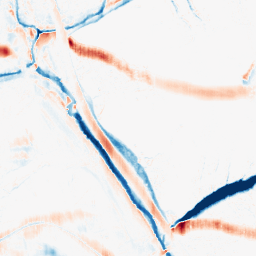
Category: morphological
Decomposition family: morphological_ellipse
Decomposition parameters: operation: average
width: 20
height: 5
Upsampling method: cubic_mitchell
Upsampling parameters: scale: 8
Upsampling scale: 8